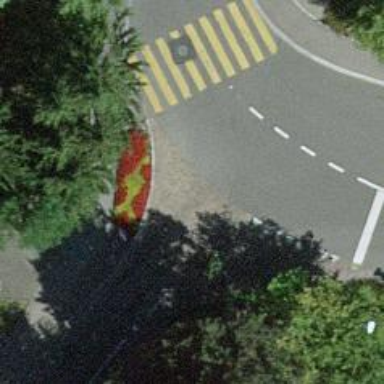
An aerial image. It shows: Traffic calming island.